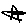
Label: star